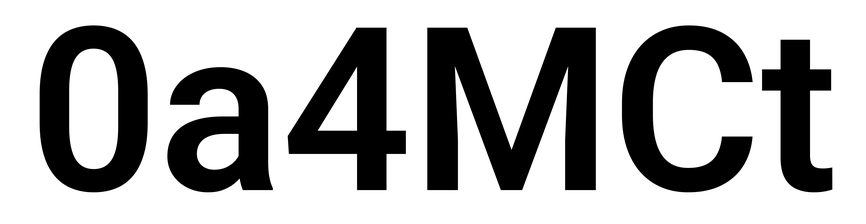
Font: Roboto_SemiBold